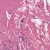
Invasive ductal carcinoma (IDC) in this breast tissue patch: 1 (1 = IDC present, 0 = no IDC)